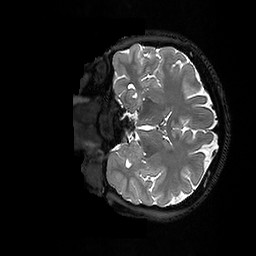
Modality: T2w
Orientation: coronal
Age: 23
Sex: female
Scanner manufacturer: ge
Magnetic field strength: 3 T
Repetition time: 3.202 s
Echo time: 0.06568 s